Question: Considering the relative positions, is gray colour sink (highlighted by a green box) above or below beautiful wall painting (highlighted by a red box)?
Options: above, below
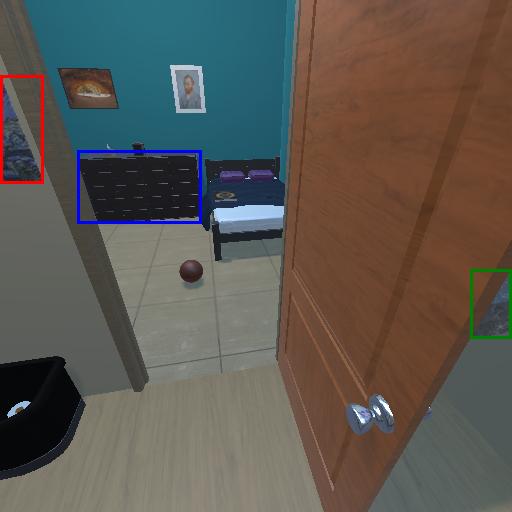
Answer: above